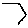
Label: hexagon